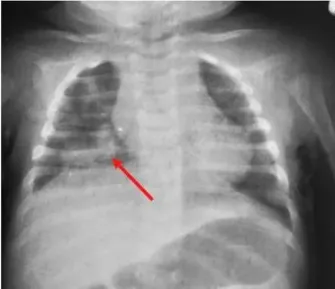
Clinical record of the patient with CGD. Chest X-ray from the first hospitalization at 3 months of age.
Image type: radiology (x_ray)